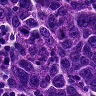
Metastatic tissue present: yes